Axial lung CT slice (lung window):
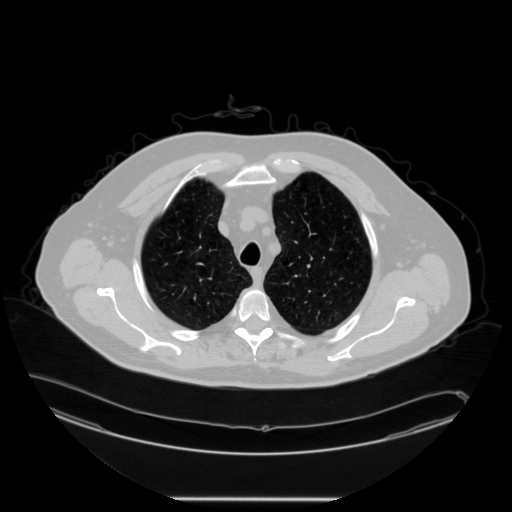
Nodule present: no